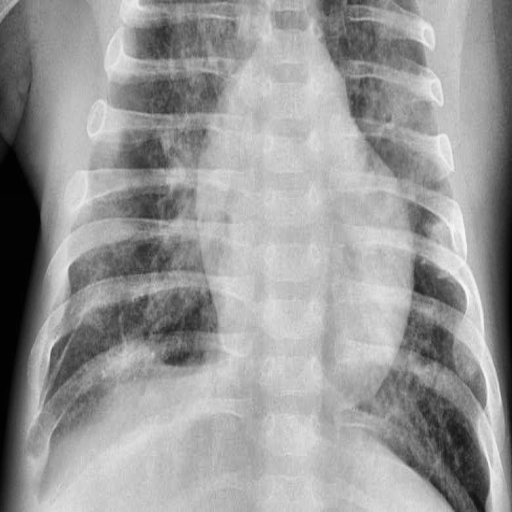
Finding: PNEUMONIA